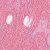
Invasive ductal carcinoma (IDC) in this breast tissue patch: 0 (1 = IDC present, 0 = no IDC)